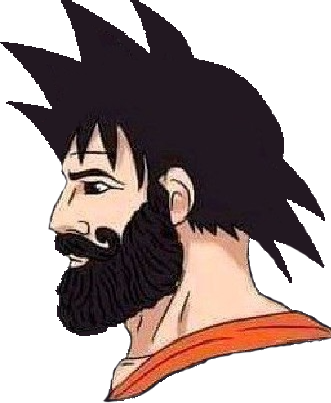
Label: 4_Yes_Chad